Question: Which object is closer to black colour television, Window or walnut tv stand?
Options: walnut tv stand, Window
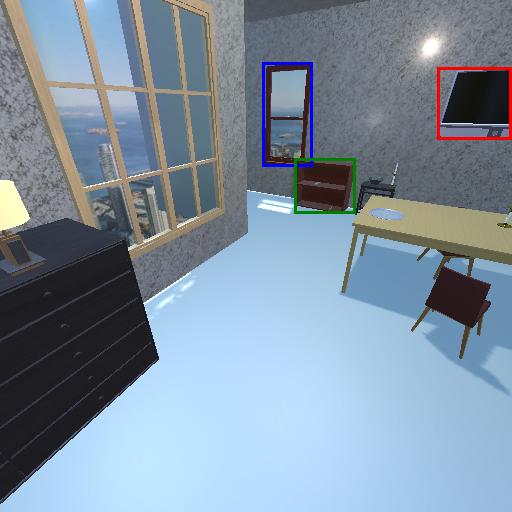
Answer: walnut tv stand